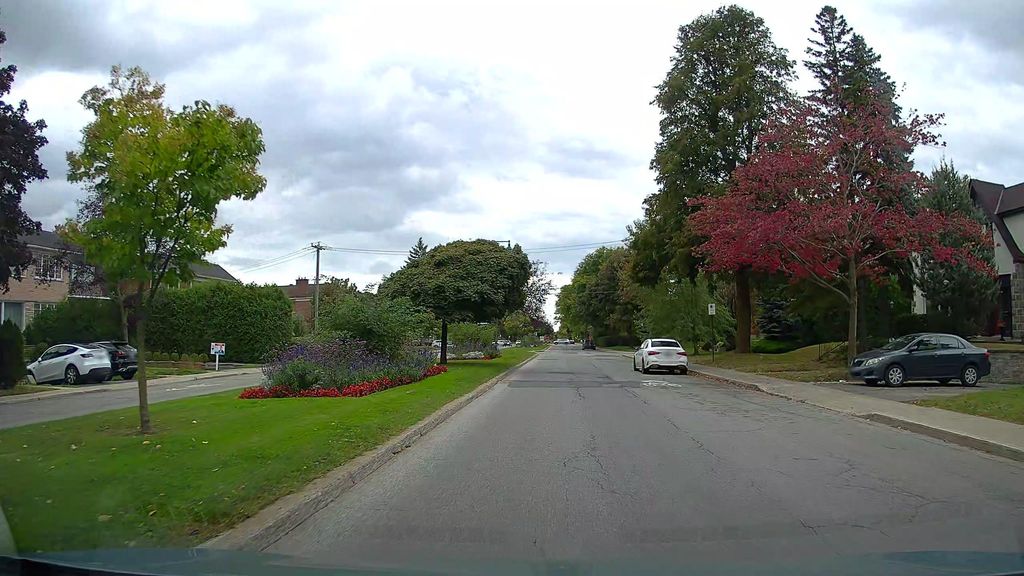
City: montreal